Question: Here is an easy way to replicate the problem, open any app with a tableview loaded from core data. then in the tab bar, set a different tab to open the same tableview. and you get '*** Terminating app due to uncaught exception 'NSInternalInconsistencyException', reason: '+entityForName: could not locate an NSManagedObjectModel for entity name 'FooSpelledCorrectly'''
I have a second table view in a tabcontroller app, and the app crashes when the tab is selected. I get 'SIGABRT'

I have replicated the (h|m) files of a tableview and added them to the project. In the app delegate I added 'SearchGroupViewController *searchListController2;', the original tableview uses 'SearchDestinationsViewController *searchListController;'
I feel I must be missing something simple. Any ideas where else to look? Do I need to create a second controller?
Both .m files implement fetchedResultsController
'''
- (NSFetchedResultsController *)fetchedResultsController {
// Set up the fetched results controller if needed.
if (fetchedResultsController == nil) {
// Create the fetch request for the entity.
NSFetchRequest *fetchRequest = [[NSFetchRequest alloc] init];
// Edit the entity name as appropriate.
NSEntityDescription *entity = [NSEntityDescription entityForName:@"FooSpelledCorrectly" inManagedObjectContext:managedObjectContext];
[fetchRequest setEntity:entity];
NSSortDescriptor *sortDescriptor1 = [[NSSortDescriptor alloc] initWithKey:@"state" ascending:YES];// was name
NSSortDescriptor *sortDescriptor2 = [[NSSortDescriptor alloc] initWithKey:@"name" ascending:YES];
NSArray *sortDescriptors = [[NSArray alloc] initWithObjects:sortDescriptor1,sortDescriptor2, nil];// was 2// sortDescriptor,
[fetchRequest setSortDescriptors:sortDescriptors];
// Edit the section name key path and cache name if appropriate.
// nil for section name key path means "no sections".
NSFetchedResultsController *aFetchedResultsController = [[NSFetchedResultsController alloc] initWithFetchRequest:fetchRequest managedObjectContext:managedObjectContext sectionNameKeyPath:@"state" cacheName:nil];//@"state"
aFetchedResultsController.delegate = self;
self.fetchedResultsController = aFetchedResultsController;
//letters = [aFetchedResultsController valueForKey:@"alphabetIndex"];
[aFetchedResultsController release];
[fetchRequest release];
//[sortDescriptor release];
[sortDescriptor1 release];
[sortDescriptor2 release];
[sortDescriptors release];
}
'''
Crash Log:
'''
2011-12-07 13:11:46.367 CoveredBridges[5762:207] *** Terminating app due to uncaught exception 'NSInternalInconsistencyException', reason: '+entityForName: could not locate an NSManagedObjectModel for entity name 'Recipe''
*** Call stack at first throw:
'''
Thanks for any help or pointers!
Robert
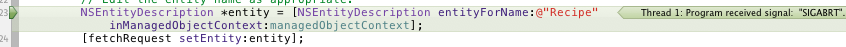
Answer: In short, the answer was to instantiate the data in each view and release it when done in 'viewDidLoad'. It was being loaded and shared app wide from the delegate before. Perhaps I could have checked for existence? It works now and I wanted to share.
'''
managedObjectContext = nil;
managedObjectContext = [(RecipesAppDelegate *)[[UIApplication sharedApplication] delegate] managedObjectContext];
NSFetchRequest *fetchRequest = [[NSFetchRequest alloc] init];
NSEntityDescription *entity = [NSEntityDescription entityForName:@"MyAwesomeData" inManagedObjectContext:managedObjectContext];
[fetchRequest setEntity:entity];
NSSortDescriptor *sortDescriptor1 = [[NSSortDescriptor alloc] initWithKey:@"state" ascending:YES];
NSSortDescriptor *sortDescriptor2 = [[NSSortDescriptor alloc] initWithKey:@"name" ascending:YES];
NSArray *sortDescriptors = [[NSArray alloc] initWithObjects:sortDescriptor1,sortDescriptor2, nil];
[fetchRequest setSortDescriptors:sortDescriptors];
NSFetchedResultsController *aFetchedResultsController = [[NSFetchedResultsController alloc] initWithFetchRequest:fetchRequest managedObjectContext:managedObjectContext sectionNameKeyPath:@"state" cacheName:nil];
aFetchedResultsController.delegate = self;
self.fetchedResultsController = aFetchedResultsController;
[aFetchedResultsController release];
[fetchRequest release];
[sortDescriptor1 release];
[sortDescriptor2 release];
[sortDescriptors release];
'''